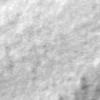
Label: no_change